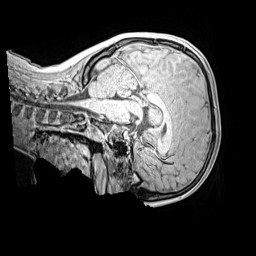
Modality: MP2RAGE
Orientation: sagittal
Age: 10
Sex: male
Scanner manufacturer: siemens
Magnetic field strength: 3 T
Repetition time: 4 s
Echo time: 0.00299 s